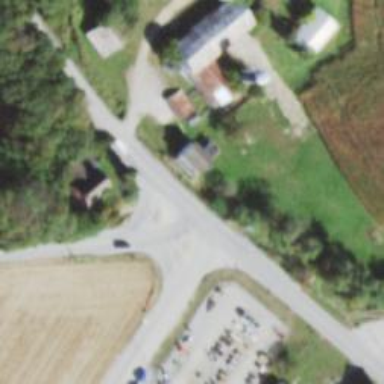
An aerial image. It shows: Road with stop sign.